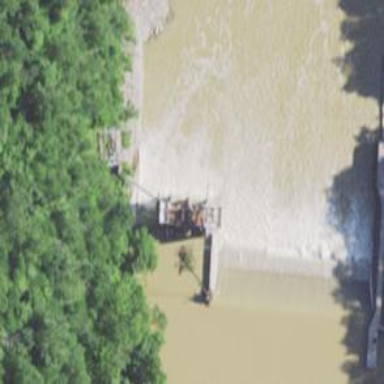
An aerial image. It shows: Hydro power generator.